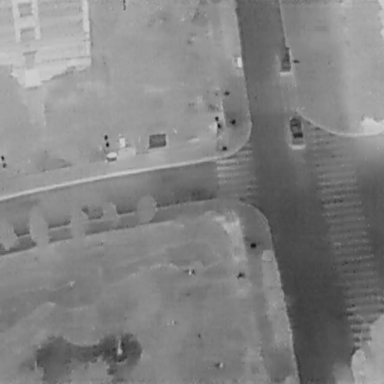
There are two Cars in the infrared image.